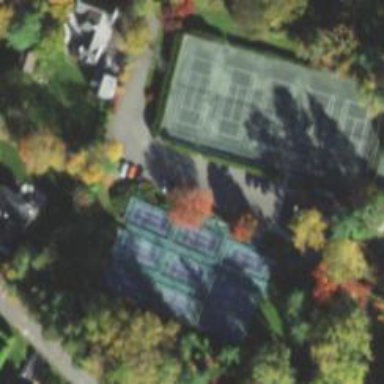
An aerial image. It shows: Tennis court.